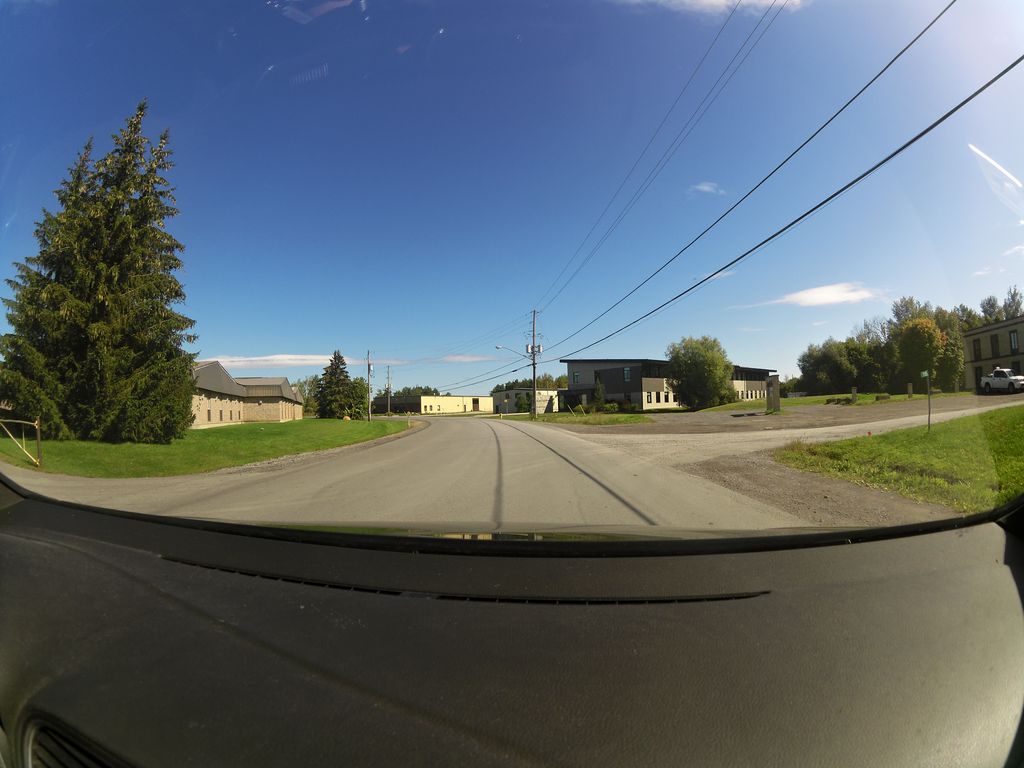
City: ottawa-gatineau